Question: Please say name of this component and does c# have it?

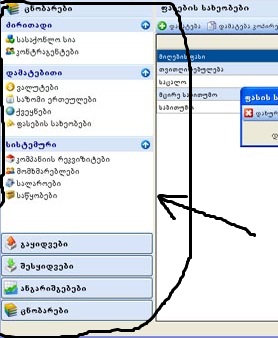
Answer: As others have suggested, this is commonly called an after it's most famous usage in the Microsoft Outlook application.
Something similar is available in most third-party control suites, but if you're looking for something that is free and easily customizable, you might check out the <URL> control available on CodeProject:

The control itself is pretty simple, and implemented entirely in managed C# code as a 'UserControl'.It should work under all versions of the .NET Framework back to 1.1, and is painless to integrate into your application. Best of all, with the source code freely downloadable, it's infinitely customizable to fit your specific needs!